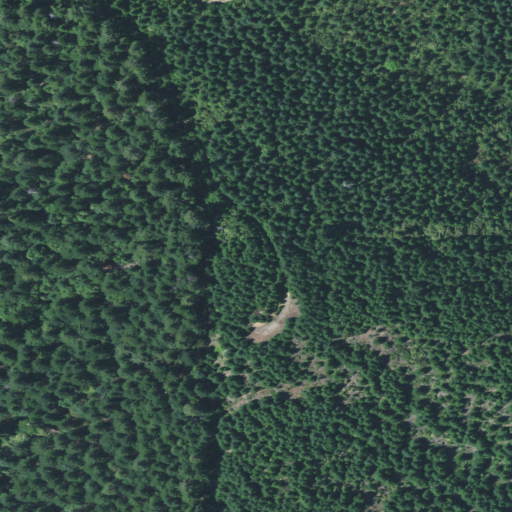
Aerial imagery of cape in Oregon named Fir Point containing only evergreen forest